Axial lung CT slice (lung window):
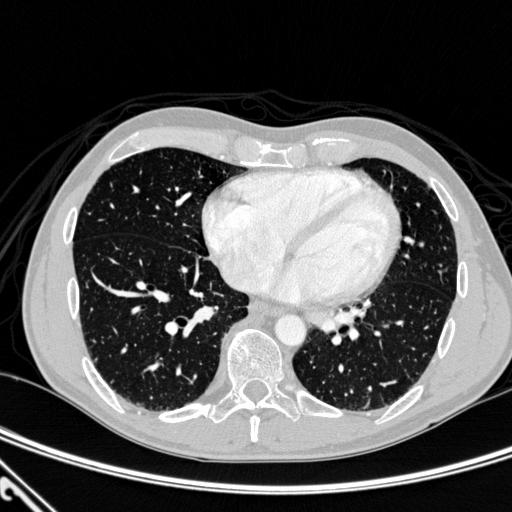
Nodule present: no